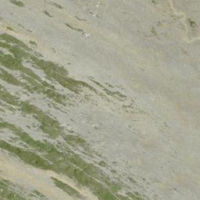
EUNIS habitat code: 48
Species observed at this site:
Silene acaulis
Saxifraga moschata